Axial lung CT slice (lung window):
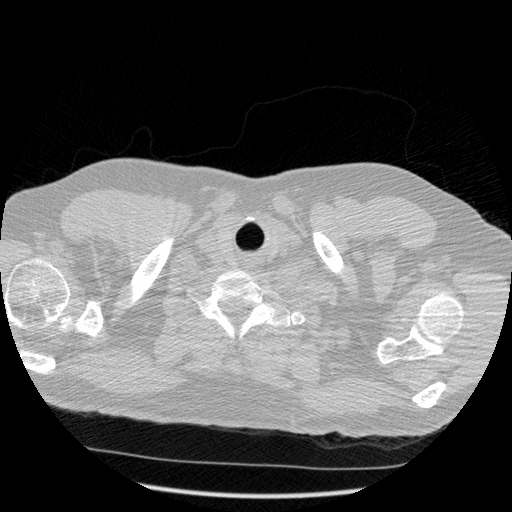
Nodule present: no